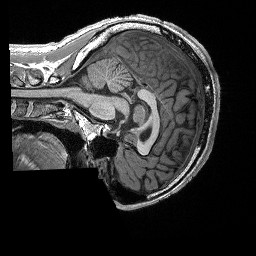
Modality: T1w
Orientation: sagittal
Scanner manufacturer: siemens
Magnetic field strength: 3 T
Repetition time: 2.3 s
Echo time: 0.00294 s